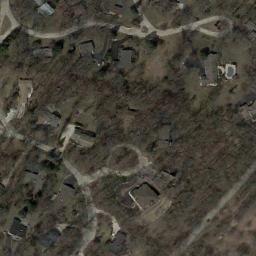
Label: residential